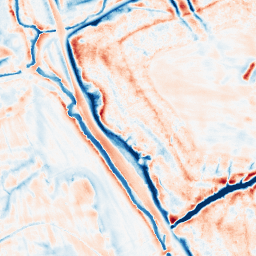
Category: edge_preserving
Decomposition family: bilateral
Decomposition parameters: d: 21
sigma_color: 100
sigma_space: 25
Upsampling method: quadratic
Upsampling parameters: scale: 8
Upsampling scale: 8